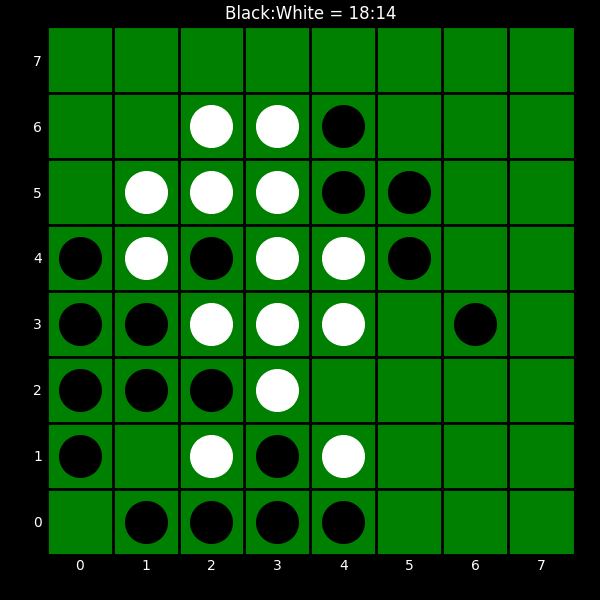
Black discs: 18
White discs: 14